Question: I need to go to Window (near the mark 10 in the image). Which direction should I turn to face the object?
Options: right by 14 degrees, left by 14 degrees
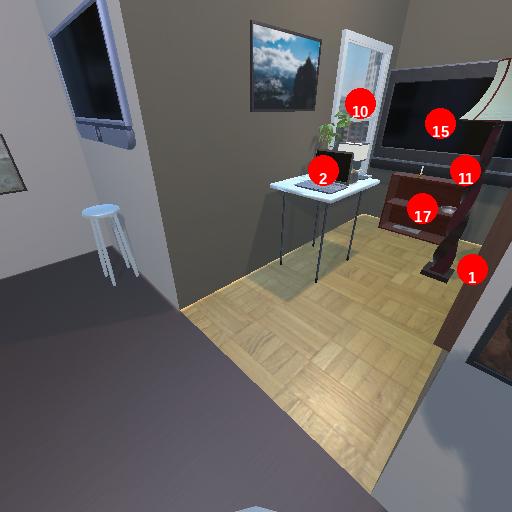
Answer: right by 14 degrees